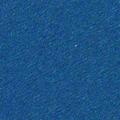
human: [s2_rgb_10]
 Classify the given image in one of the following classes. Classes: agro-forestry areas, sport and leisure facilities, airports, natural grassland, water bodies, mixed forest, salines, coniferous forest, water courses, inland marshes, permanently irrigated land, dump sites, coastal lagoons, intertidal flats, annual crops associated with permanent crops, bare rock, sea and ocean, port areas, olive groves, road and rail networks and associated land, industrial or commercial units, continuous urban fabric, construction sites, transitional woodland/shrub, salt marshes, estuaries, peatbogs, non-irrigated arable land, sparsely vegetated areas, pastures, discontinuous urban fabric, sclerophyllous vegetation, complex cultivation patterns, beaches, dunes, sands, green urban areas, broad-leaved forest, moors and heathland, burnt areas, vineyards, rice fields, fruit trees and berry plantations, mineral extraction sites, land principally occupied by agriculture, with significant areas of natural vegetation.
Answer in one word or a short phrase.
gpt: sea and ocean